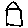
Label: house